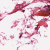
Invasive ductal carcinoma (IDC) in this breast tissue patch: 0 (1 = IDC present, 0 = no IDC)